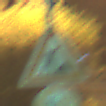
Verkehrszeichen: Arbeitsstelle
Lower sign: VorrangDesGegenverkehrs
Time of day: Night
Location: Outdoor (Urban)
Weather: PartlyCloudy
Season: NotSpecified
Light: Artificial